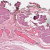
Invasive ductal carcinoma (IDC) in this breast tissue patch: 0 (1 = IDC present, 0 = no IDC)